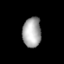
Tissue: lung
Cell type: Endothelial cells
Senescence score: 0.7259
Nuclear area (px): 548
Mean DAPI intensity: 166.964